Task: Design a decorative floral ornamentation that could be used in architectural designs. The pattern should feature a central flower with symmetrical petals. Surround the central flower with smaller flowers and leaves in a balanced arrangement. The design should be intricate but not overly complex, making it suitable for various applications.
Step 218:
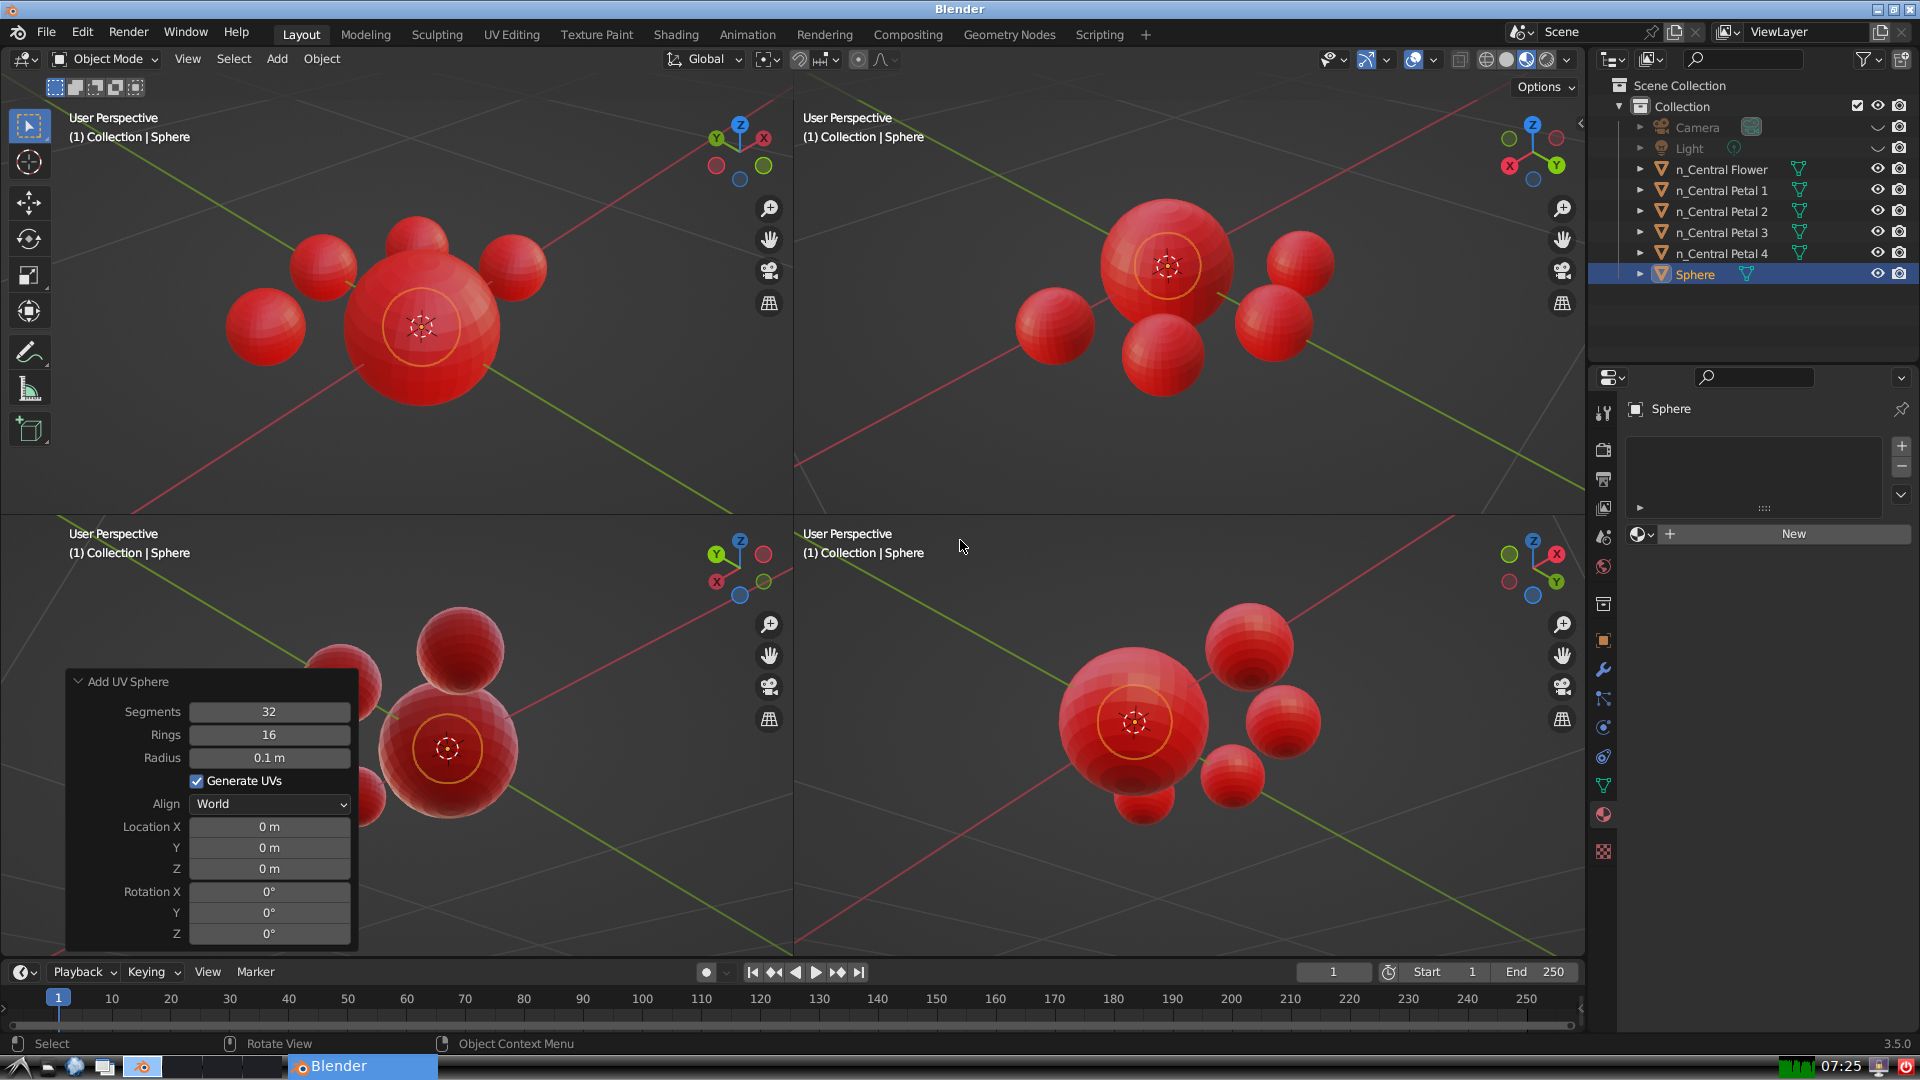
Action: {"mouse_move": [270, 827]}